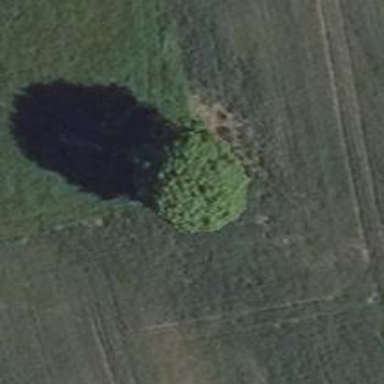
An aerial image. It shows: Beautiful tree in nature.